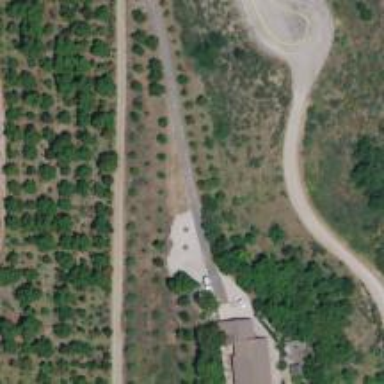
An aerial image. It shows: Driveway leading to service road.